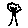
Label: tree